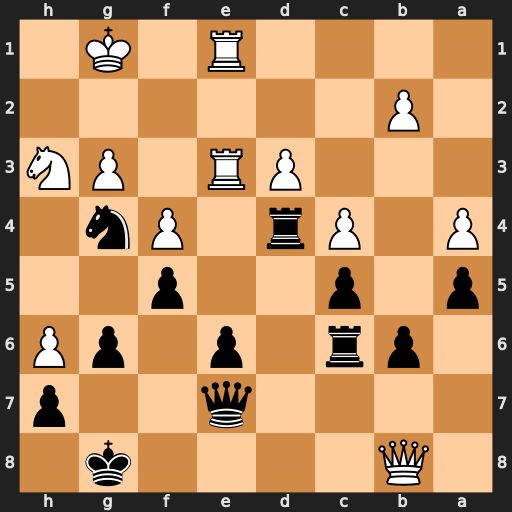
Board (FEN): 1Q4k1/4q2p/1pr1p1pP/p1p2p2/P1Pr1Pn1/3PR1PN/1P6/4R1K1
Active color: b
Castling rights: -
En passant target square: -
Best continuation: Rd8 Rxe6 Rxe6 Rxe6 Qd7 Qxd8+ Qxd8